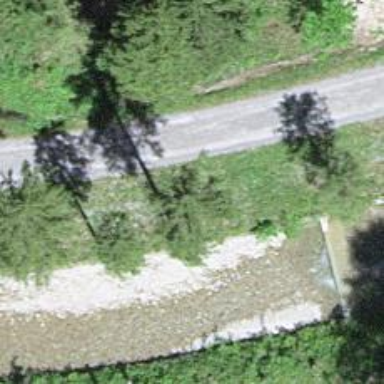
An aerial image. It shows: Culvert tunnel.